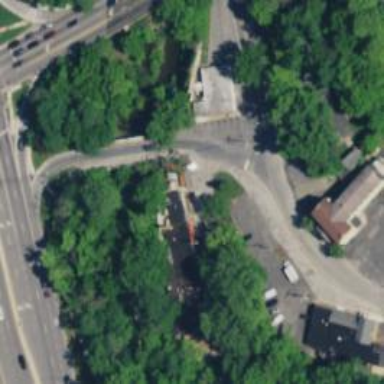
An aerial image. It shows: Unclassified road with asphalt surface that features arch bridge.